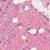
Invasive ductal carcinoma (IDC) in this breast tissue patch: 1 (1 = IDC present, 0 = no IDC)